Field crop: maize
Growth stage: 2
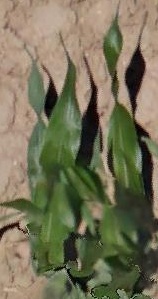
Species: maize